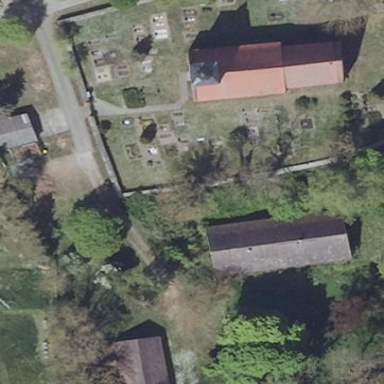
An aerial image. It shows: Cemetery.